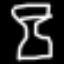
Label: hourglass